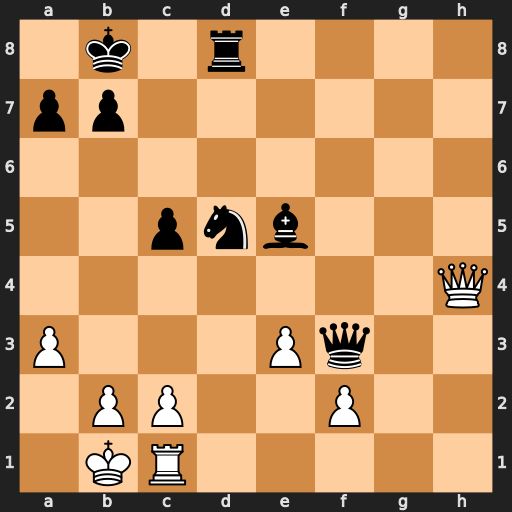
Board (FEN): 1k1r4/pp6/8/2pnb3/7Q/P3Pq2/1PP2P2/1KR5
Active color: w
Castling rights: -
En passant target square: -
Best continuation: Qxd8#